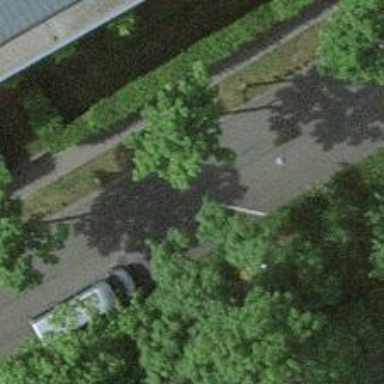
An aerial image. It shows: Traffic calming feature called choker.